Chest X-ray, AP view. Patient: 61 years old, sex F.
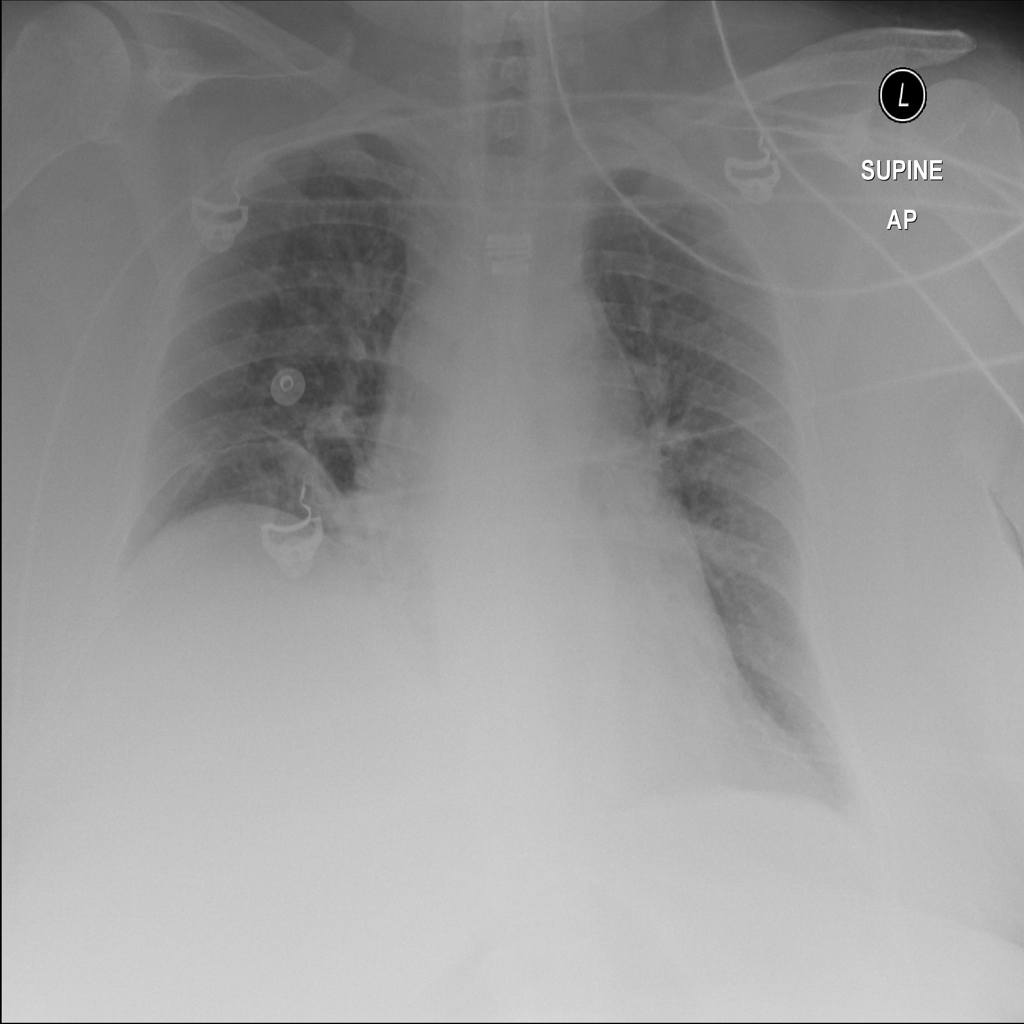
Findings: Atelectasis, Infiltration